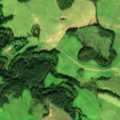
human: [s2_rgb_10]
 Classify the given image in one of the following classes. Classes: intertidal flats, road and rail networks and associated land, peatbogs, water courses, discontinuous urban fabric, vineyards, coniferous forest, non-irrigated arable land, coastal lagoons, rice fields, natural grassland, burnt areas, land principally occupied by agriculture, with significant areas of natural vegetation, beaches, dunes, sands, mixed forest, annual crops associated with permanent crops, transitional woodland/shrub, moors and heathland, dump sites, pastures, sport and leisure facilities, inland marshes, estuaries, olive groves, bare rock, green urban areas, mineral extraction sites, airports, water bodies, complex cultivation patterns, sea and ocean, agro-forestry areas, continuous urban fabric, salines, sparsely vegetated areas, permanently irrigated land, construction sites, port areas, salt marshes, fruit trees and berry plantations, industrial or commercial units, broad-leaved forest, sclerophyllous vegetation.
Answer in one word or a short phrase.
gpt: non-irrigated arable land, complex cultivation patterns, land principally occupied by agriculture, with significant areas of natural vegetation, broad-leaved forest, transitional woodland/shrub